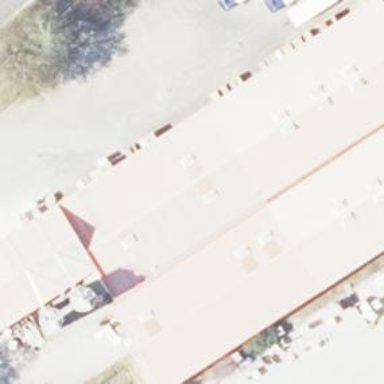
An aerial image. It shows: Industrial building.